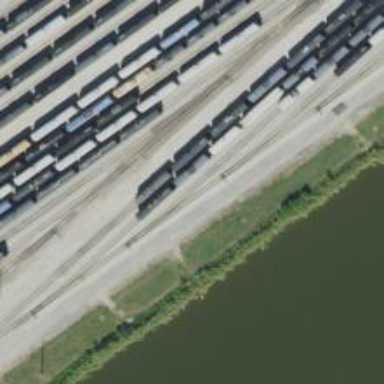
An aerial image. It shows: Railway yard used for servicing trains.